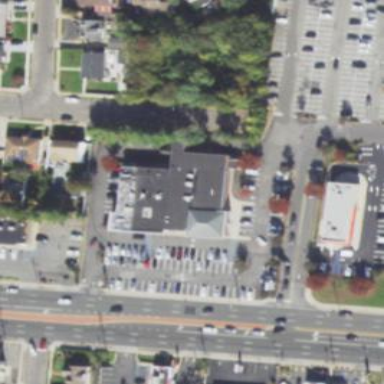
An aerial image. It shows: Retail building.